Question: I need to create a non rectangular div in HTML.
The problem is, both of them are transparent with background. Also, the image inside that div is also a slide show rotating between a set of images.

The big image should be rotating. That part is easy enough. The hardest part is that triangle that points to miscellaneous, that is transparent to the rotating picture. And that pointer moves. In this example, this is image set that correspond to miscellaneous. When user click on Food Packing, the pointer must move to point to Food Packing
Any idea how to cut the image to that triangle and keep the color transparent to img, while other parts are transparent to panel background-image?
HTML:
'''
<div ng-controller="rotatorController" id="parent">
<div id="menu" ng-click="loadList($event)">
<ul>
<li>Packaging
<ul>
<li>Food Packing</li>
<li>Non Food Packing</li>
</ul>
</li>
<li>
Promotional Item
<ul>
<li>bla bla bla, you got the drift</li>
</ul>
</li>
</ul>
</div>
<div ng-switch on="pic" ng-animate="'animate'" id="rotator" ng-repeat="image in images">
<div ng-switch-when="{{$index + 1}}"><img ng-src="{}"></div>
</div>
</div>
'''
css:
'''
div#parent {
display: inline-block;
height: 570px;
width: 800px;
padding: 40px;
background: rgb(203, 203, 203);
background: -moz-linear-gradient(top, rgb(203, 203, 203) 0%, rgb(255, 255, 255) 50%);
background: -webkit-gradient(linear, left top, left bottom, color-stop(0%, rgb(203, 203, 203)), color-stop(50%, rgb(255, 255, 255)));
background: -webkit-linear-gradient(top, rgb(203, 203, 203) 0%, rgb(255, 255, 255) 50%);
background: -o-linear-gradient(top, rgb(203, 203, 203) 0%, rgb(255, 255, 255) 50%);
background: -ms-linear-gradient(top, rgb(203, 203, 203) 0%, rgb(255, 255, 255) 50%);
background: linear-gradient(to bottom, rgb(203, 203, 203) 0%, rgb(255, 255, 255) 50%);
}
div#rotator {
height: 500px;
width: 450px;
float: right;
position: absolute;
left: 300px;
overflow: hidden;
}
'''
I need div#rotator to be shaped like that Div B above.. rectangle with a little curve pointing to corresponding menu. Any idea on how to create that?
In short, images are normal rectangular images, but should be cropped like black div with a pointer showing image set's category.
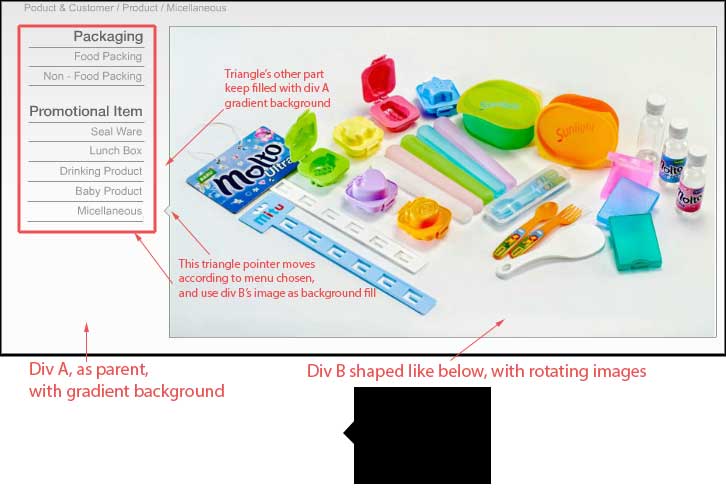
Answer:
Here's the way it works:
- - -
This is the function you call to change the canvas image and indicator:
'''
drawCanvasDiv(indicatorYPosition,yourImage);
'''
This is the code that draws the irregular box with the image clipped inside:
Once you style your irregular canvas-div exactly as you like it...this code will not change.
'''
function drawCanvasDiv(indicatorY,img){
ctx.save();
ctx.clearRect(0,0,w,h);
// this call will define the path inside which the image will be clipped
definePath(indicatorY);
// clip any image inside the irregularly shaped path
ctx.clip();
// draw your desired image
ctx.drawImage(img,0,0,img.width,img.height);
// finally draw the gray border of the irregular shape
definePath(indicatorY);
ctx.lineWidth=2;
ctx.strokeStyle="lightgray";
ctx.stroke();
ctx.restore();
}
'''
Here's code and a Fiddle: <URL>
'''
<!doctype html>
<html>
<head>
<link rel="stylesheet" type="text/css" media="all" href="css/reset.css" /> <!-- reset css -->
<script type="text/javascript" src="http://code.jquery.com/jquery.min.js"></script>
<style>
body{ background-color: ivory; padding:20px; }
button{ margin:20px; }
</style>
<script>
$(function(){
var canvas=document.getElementById("canvas");
var ctx=canvas.getContext("2d");
var canvasOffset=$("#canvas").offset();
var offsetX=canvasOffset.left;
var offsetY=canvasOffset.top;
var w=canvas.width;
var h=canvas.height;
var leftOffset=15;
var indicatorHeight=20;
var currentY=125;
var img=new Image();
img.onload=function(){
drawCanvasDiv(currentY,img);
}
img.src="https://dl.dropboxusercontent.com/u/139992952/stackoverflow/skyGrass.png";
function drawCanvasDiv(indicatorY,img){
ctx.save();
ctx.clearRect(0,0,w,h);
definePath(indicatorY);
ctx.clip();
ctx.drawImage(img,0,0,img.width,img.height);
definePath(indicatorY);
ctx.lineWidth=2;
ctx.strokeStyle="lightgray";
ctx.stroke();
ctx.restore();
}
function definePath(indicatorY){
ctx.beginPath();
ctx.moveTo(leftOffset,0);
ctx.lineTo(w,0);
ctx.lineTo(w,h);
ctx.lineTo(leftOffset,h);
ctx.lineTo(leftOffset,indicatorY+indicatorHeight/2);
ctx.lineTo(0,indicatorY);
ctx.lineTo(leftOffset,indicatorY-indicatorHeight/2);
ctx.closePath();
}
$("#up").click(function(){
if(currentY-20-indicatorHeight/2>0){
currentY-=20;
drawCanvasDiv(currentY,img);
}
});
$("#down").click(function(){
if(currentY+20+indicatorHeight/2<h){
currentY+=20;
drawCanvasDiv(currentY,img);
}
});
}); // end $(function(){});
</script>
</head>
<body>
<canvas id="canvas" width=300 height=248></canvas><br>
<button id="up">Indicator Up</button>
<button id="down">Indicator Down</button>
</body>
</html>
'''